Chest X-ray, AP view. Patient: 17 years old, sex M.
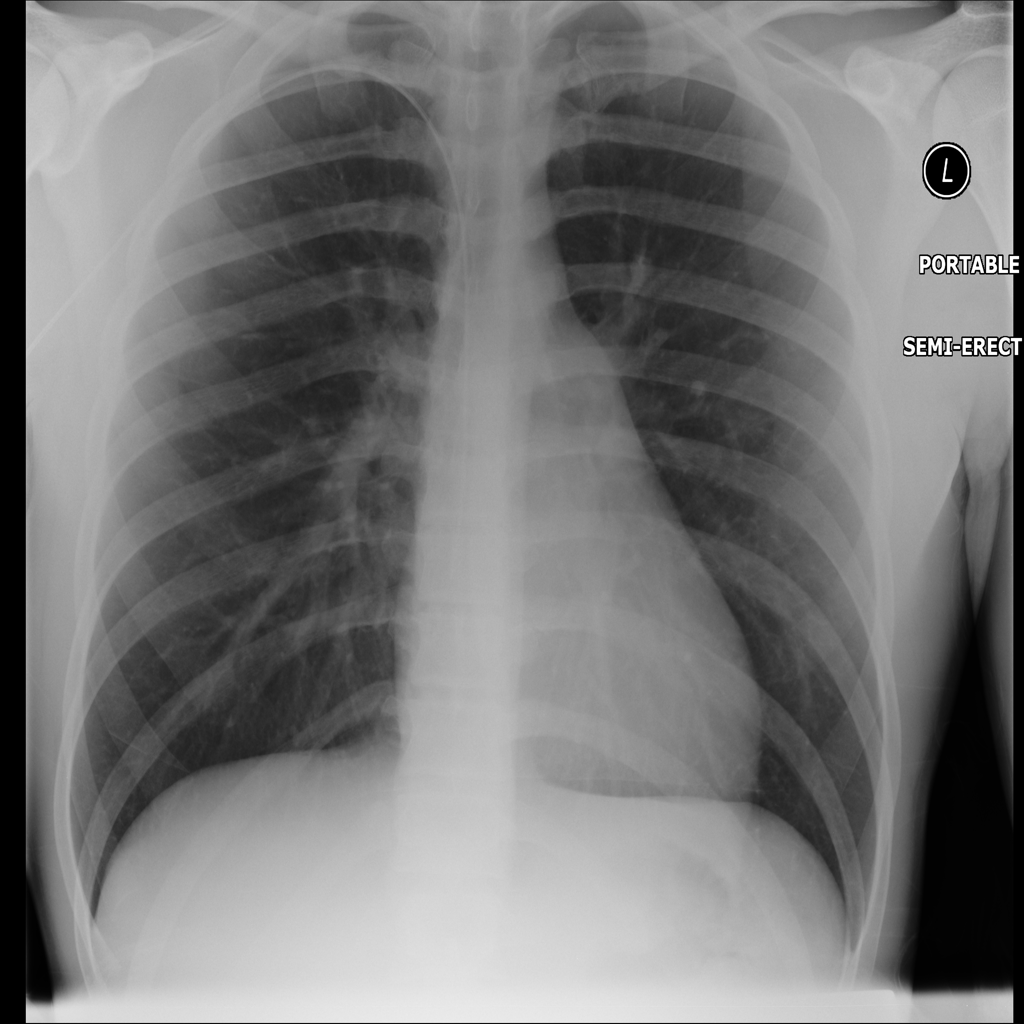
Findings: No Finding